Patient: sex F, age 57
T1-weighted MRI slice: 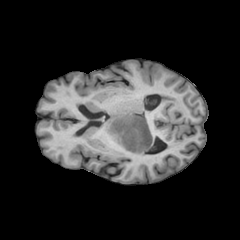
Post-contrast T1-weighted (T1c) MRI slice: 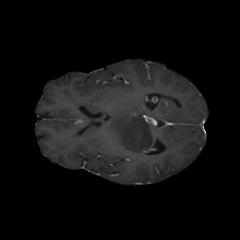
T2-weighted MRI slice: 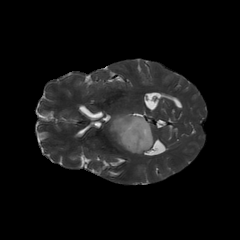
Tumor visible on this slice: yes
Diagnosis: Astrocytoma, IDH-wildtype
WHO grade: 3